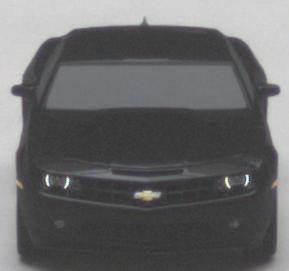
Make: Chevrolet
Model: Camaro Cabriolet 6.2 V8
Detailed model: Camaro (V) Coupé
Model produced from: 2011/09
Model produced until: 2014/02
Doors: 2
Color: black
Road condition: dry road
Daytime: midday
Contrast: medium contrast